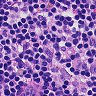
Metastatic tissue present: no